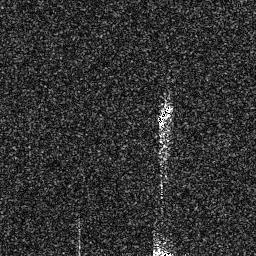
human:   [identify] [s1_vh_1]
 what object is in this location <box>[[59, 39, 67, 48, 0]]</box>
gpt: <ref>1 small ship at the center</ref>